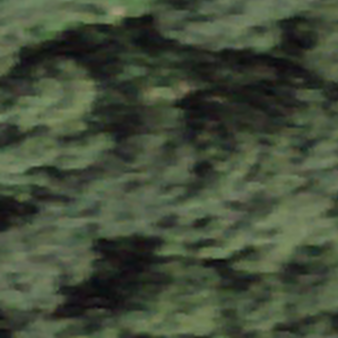
Label: other